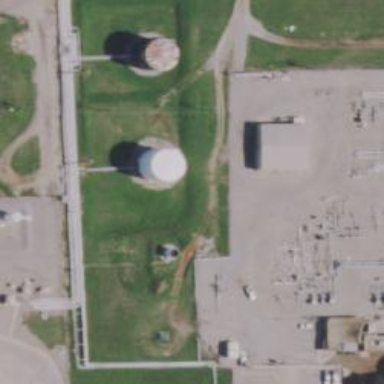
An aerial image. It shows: Storage tank with man-made structure.